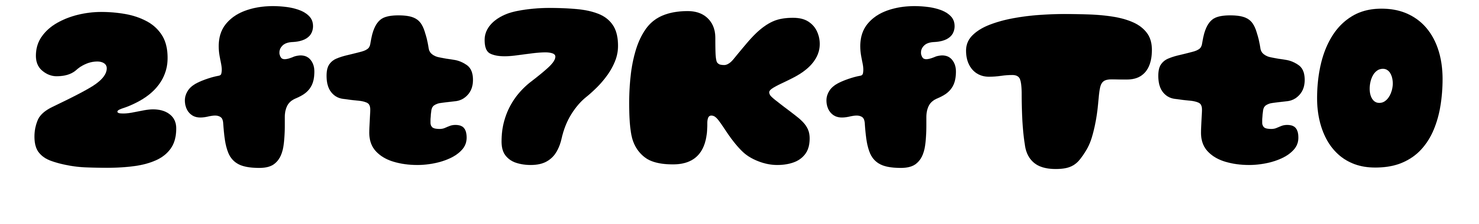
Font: Gluten_Black